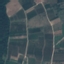
Land use / land cover: PermanentCrop